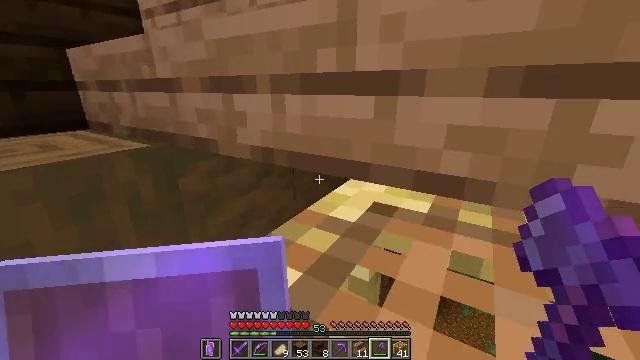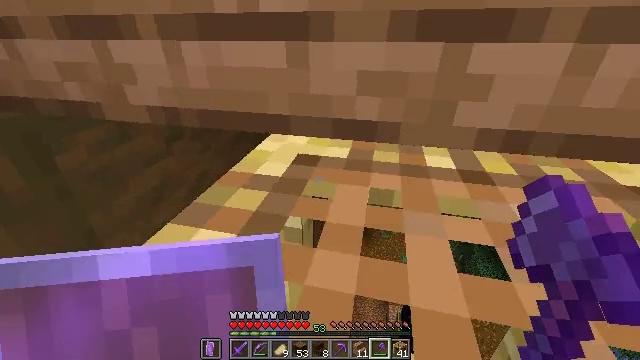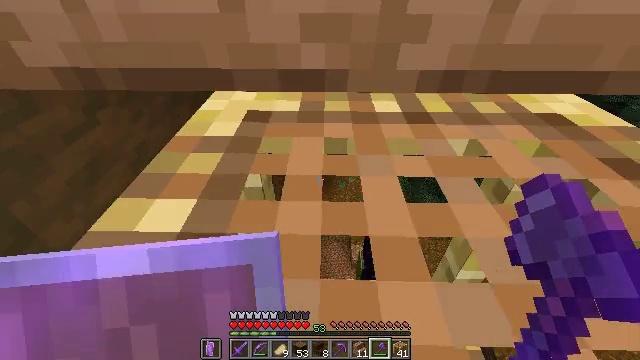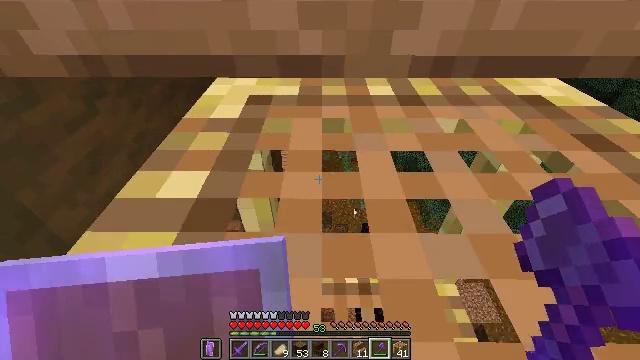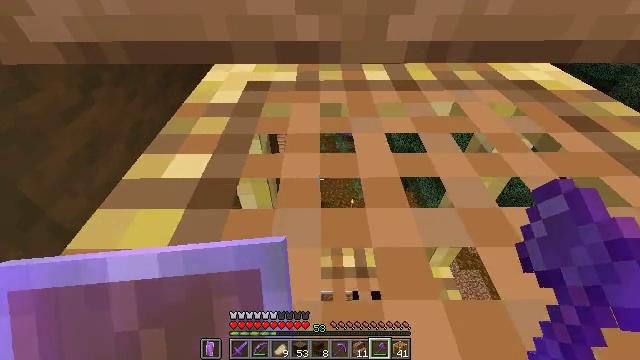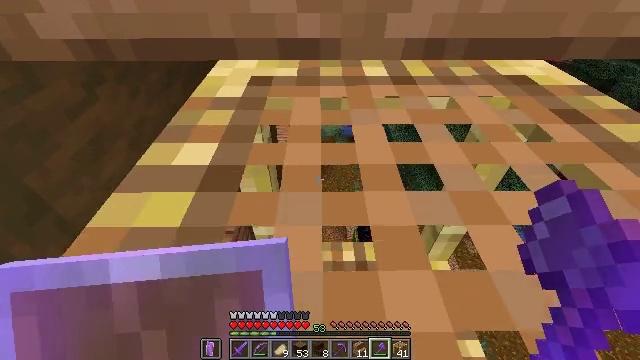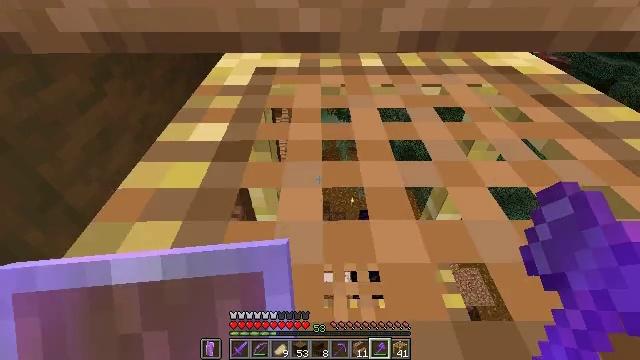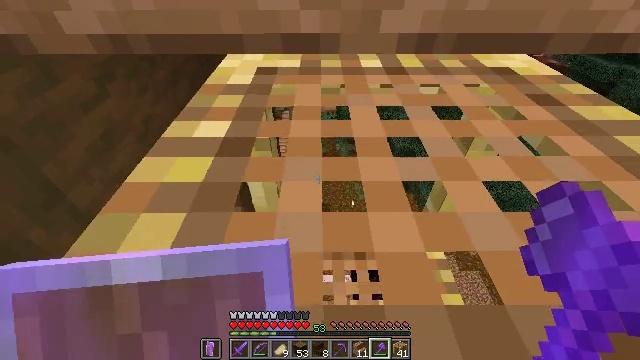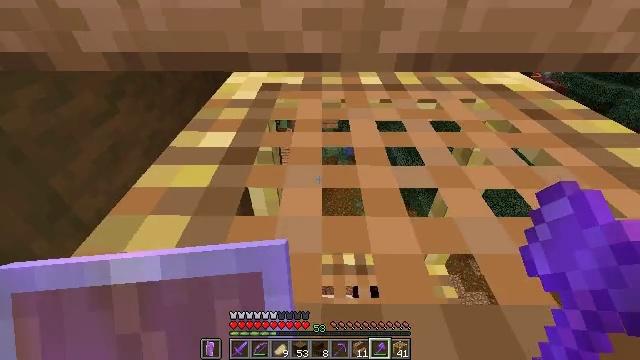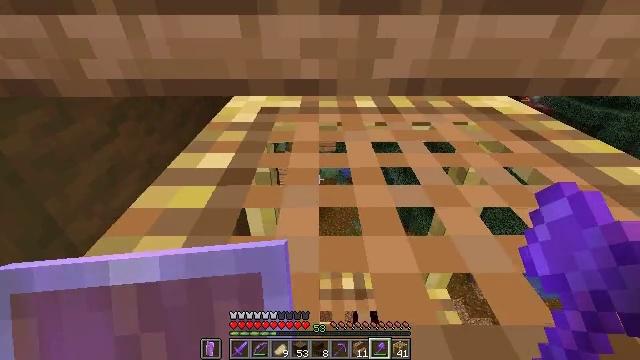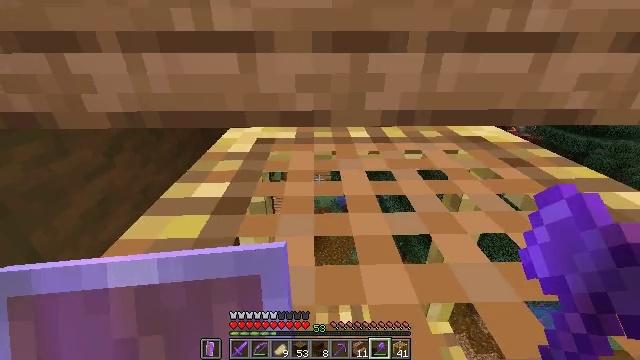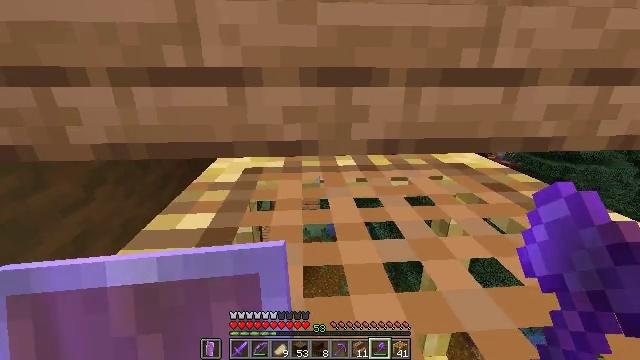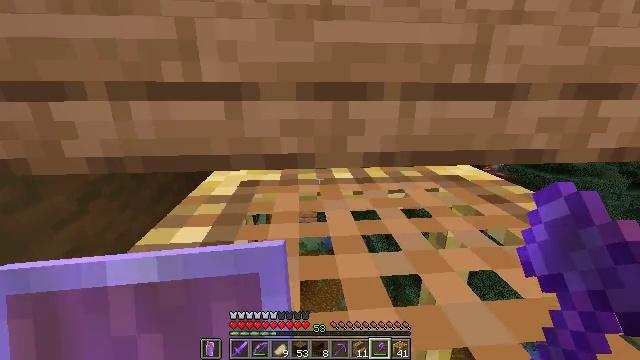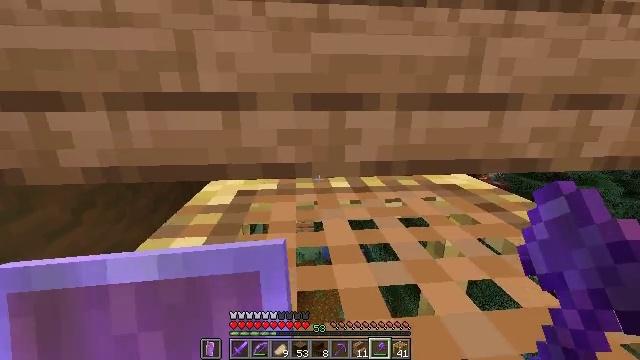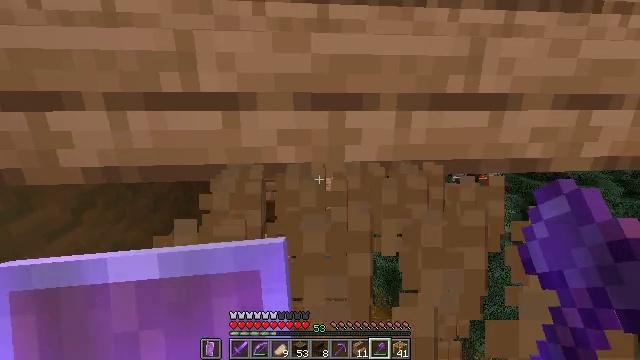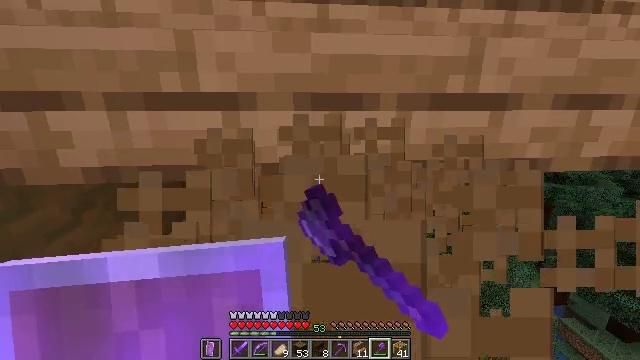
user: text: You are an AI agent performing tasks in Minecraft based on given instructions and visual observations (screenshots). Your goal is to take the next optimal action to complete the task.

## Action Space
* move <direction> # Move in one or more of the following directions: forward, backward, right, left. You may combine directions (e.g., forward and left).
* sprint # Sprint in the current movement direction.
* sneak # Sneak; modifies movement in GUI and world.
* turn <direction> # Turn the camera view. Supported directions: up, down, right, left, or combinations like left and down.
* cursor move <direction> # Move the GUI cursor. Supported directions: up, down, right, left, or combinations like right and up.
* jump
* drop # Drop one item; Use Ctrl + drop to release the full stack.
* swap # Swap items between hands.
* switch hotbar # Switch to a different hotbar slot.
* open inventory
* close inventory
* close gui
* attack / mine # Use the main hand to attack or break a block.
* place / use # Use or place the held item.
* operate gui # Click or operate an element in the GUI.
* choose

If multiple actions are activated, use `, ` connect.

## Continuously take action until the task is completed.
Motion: motion action
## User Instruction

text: Remove the scaffolding structure.
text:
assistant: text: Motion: sneak, turn right and down
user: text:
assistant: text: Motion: move back, sneak, turn right and down
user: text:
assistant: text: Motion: move back, sneak, turn down
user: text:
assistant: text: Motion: move back, sneak, turn down
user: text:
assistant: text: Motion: move back, sneak
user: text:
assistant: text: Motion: sneak
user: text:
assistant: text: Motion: sneak
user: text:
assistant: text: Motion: sneak, turn up
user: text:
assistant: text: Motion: sneak, turn up
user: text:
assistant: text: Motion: sneak, turn right and up
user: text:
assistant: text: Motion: sneak, turn right and up
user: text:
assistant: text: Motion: sneak, turn up
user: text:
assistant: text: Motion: sneak, turn up
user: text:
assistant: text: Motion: sneak, attack / mine
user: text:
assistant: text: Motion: sneak, attack / mine
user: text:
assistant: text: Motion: sneak, attack / mine
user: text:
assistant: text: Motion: sneak
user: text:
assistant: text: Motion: sneak
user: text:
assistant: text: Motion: sneak